Interaction volume radius: 5 \u00c5
Interaction volume height: 20 \u00c5
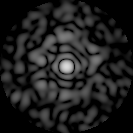
Disorder parameter: 0.845